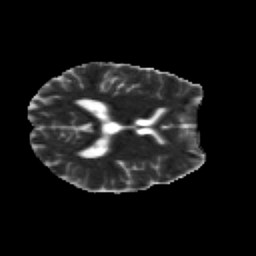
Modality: MD
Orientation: axial
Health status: healthy
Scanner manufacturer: siemens
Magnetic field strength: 3 T
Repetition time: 12 s
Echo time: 0.092 s